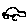
Label: car